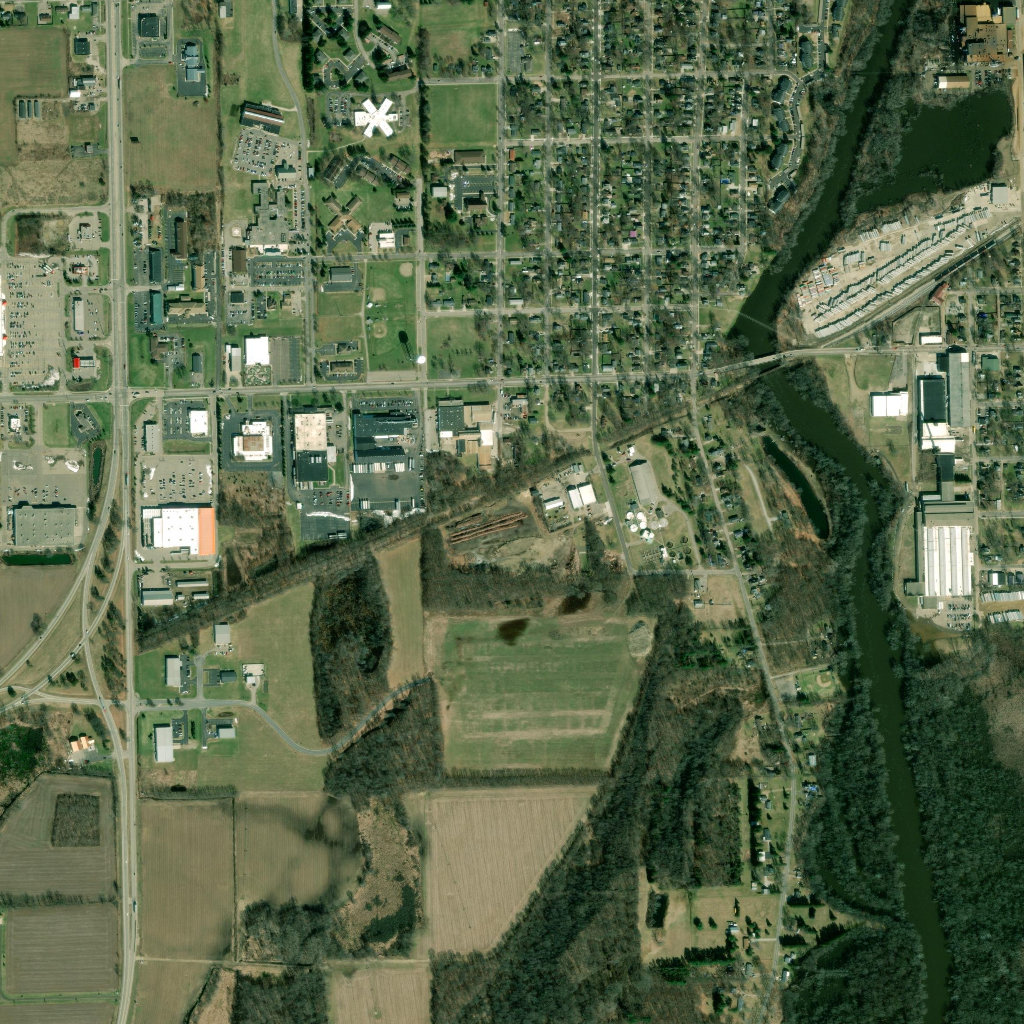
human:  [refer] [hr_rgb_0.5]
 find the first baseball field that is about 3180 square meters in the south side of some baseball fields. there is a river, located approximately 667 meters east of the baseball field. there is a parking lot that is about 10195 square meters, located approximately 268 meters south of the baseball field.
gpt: <box>[[36, 31, 39, 34, 0]]</box>